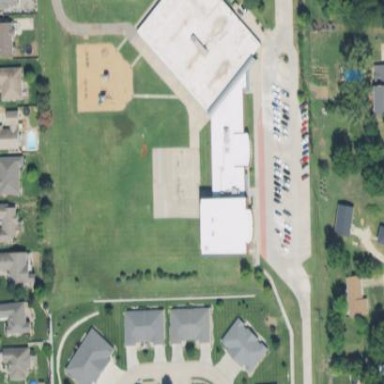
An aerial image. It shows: School building.